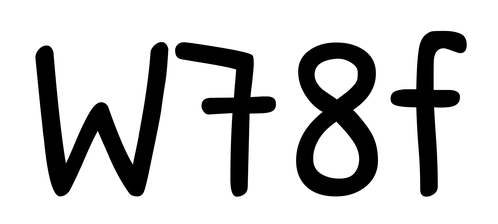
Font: PatrickHand-Regular